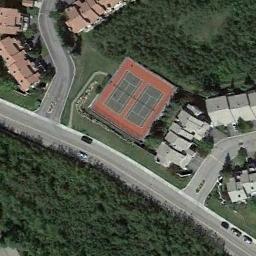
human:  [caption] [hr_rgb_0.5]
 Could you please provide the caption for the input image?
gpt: The tennis court next to the residential area is surrounded by woods .

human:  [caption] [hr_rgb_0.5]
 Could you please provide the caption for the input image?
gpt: Many buildings are beside the tennis courts .

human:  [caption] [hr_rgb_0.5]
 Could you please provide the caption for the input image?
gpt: Two white cars were driving on the road beside the tennis court .

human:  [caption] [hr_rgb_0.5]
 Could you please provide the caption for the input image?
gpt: The tennis court is on the grass next to some buildings and trees .

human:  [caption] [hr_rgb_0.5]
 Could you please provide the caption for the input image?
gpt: There are many green trees and some buildings near the tennis court .